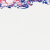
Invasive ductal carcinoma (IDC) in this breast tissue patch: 0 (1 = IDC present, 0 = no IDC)